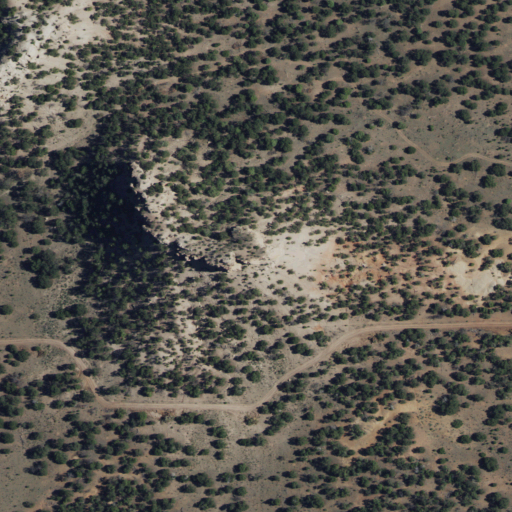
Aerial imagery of mountain in New Mexico named Castle Dome containing evergreen forest and shrub